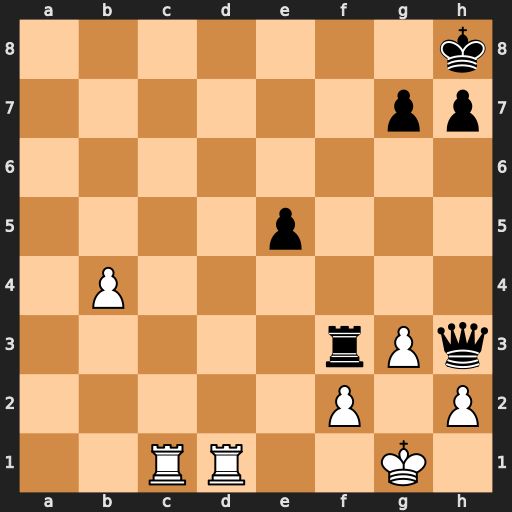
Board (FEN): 7k/6pp/8/4p3/1P6/5rPq/5P1P/2RR2K1
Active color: w
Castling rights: -
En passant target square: -
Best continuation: Rd8+ Rf8 Rxf8#